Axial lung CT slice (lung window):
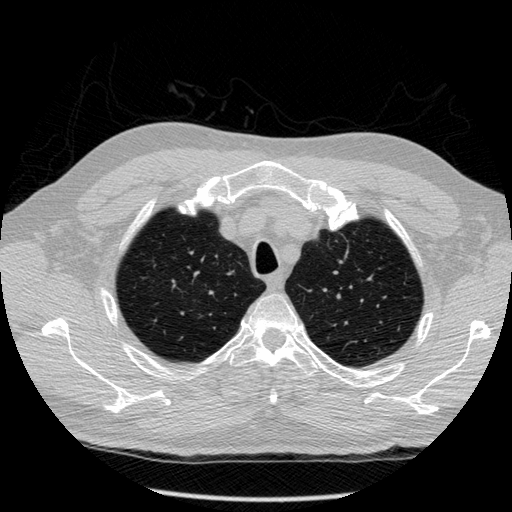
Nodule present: no